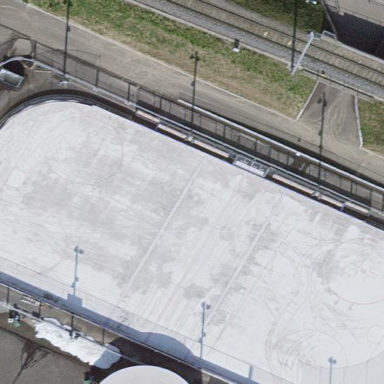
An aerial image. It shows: Ice rink where people enjoy ice skating.